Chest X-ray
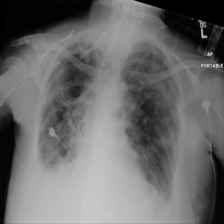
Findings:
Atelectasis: negative
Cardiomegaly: negative
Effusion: positive
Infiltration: negative
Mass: negative
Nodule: negative
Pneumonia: negative
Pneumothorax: negative
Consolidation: negative
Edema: negative
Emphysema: negative
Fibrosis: negative
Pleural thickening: negative
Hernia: negative